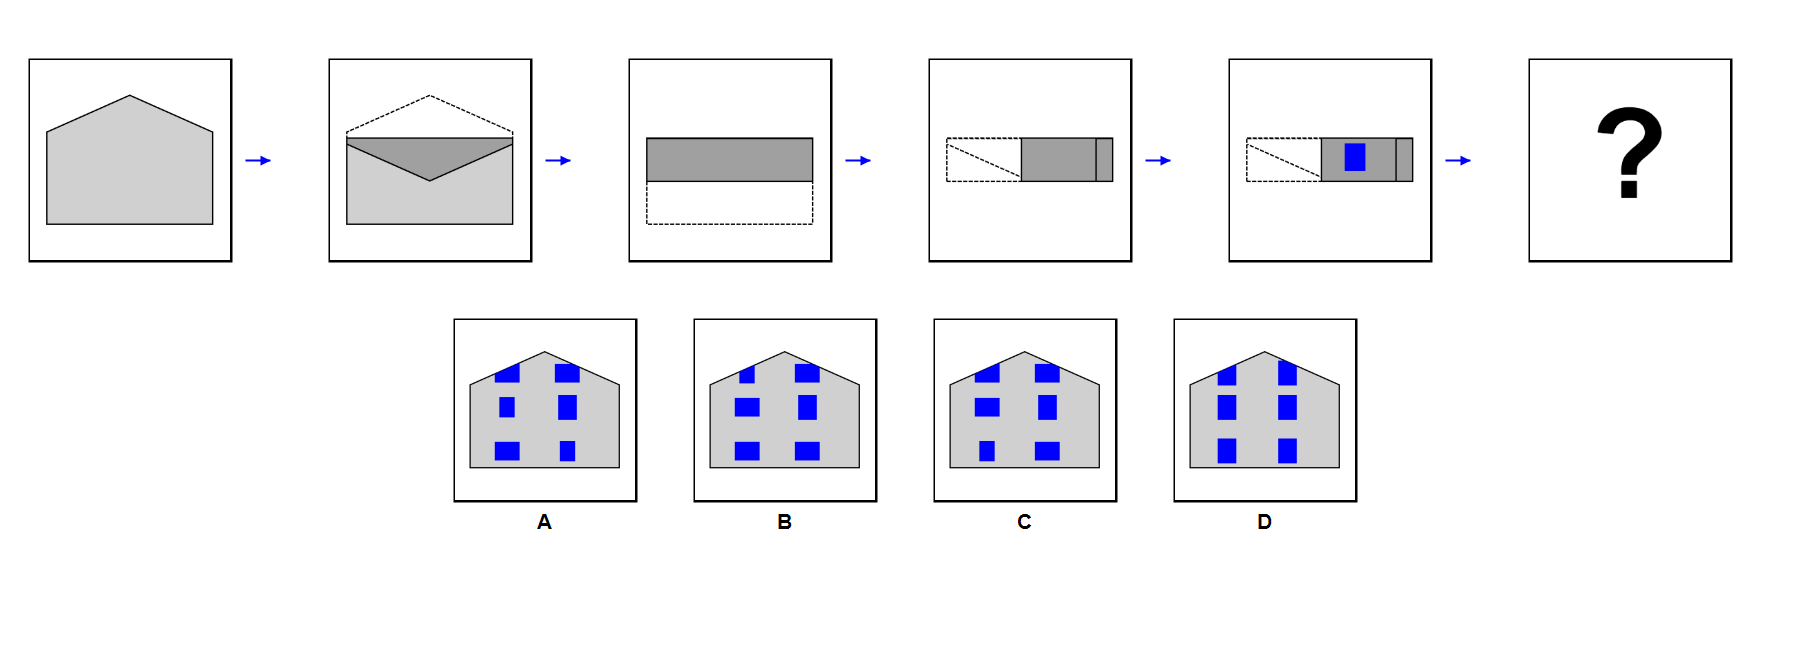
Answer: D